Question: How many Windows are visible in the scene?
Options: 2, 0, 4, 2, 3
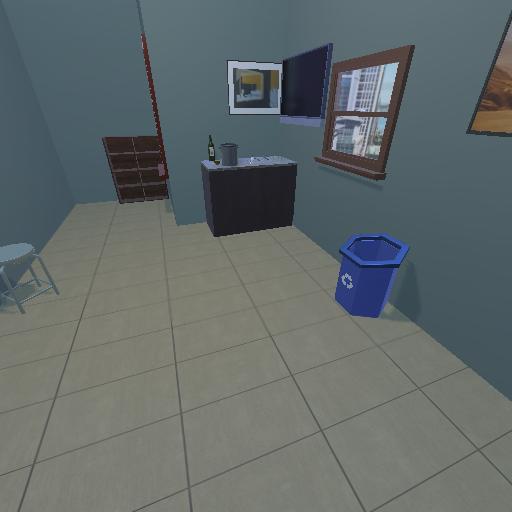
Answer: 2